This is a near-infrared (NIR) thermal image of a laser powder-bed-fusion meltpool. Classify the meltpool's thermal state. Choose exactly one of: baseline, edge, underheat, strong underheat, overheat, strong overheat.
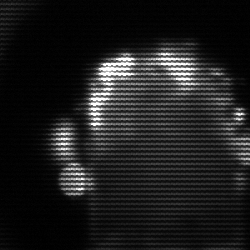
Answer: baseline